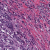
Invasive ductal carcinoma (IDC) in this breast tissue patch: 1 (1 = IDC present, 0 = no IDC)